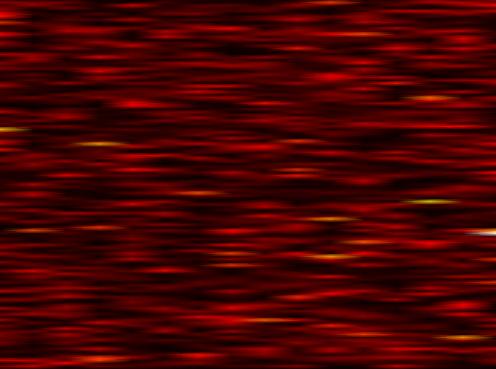
Label: OFDM